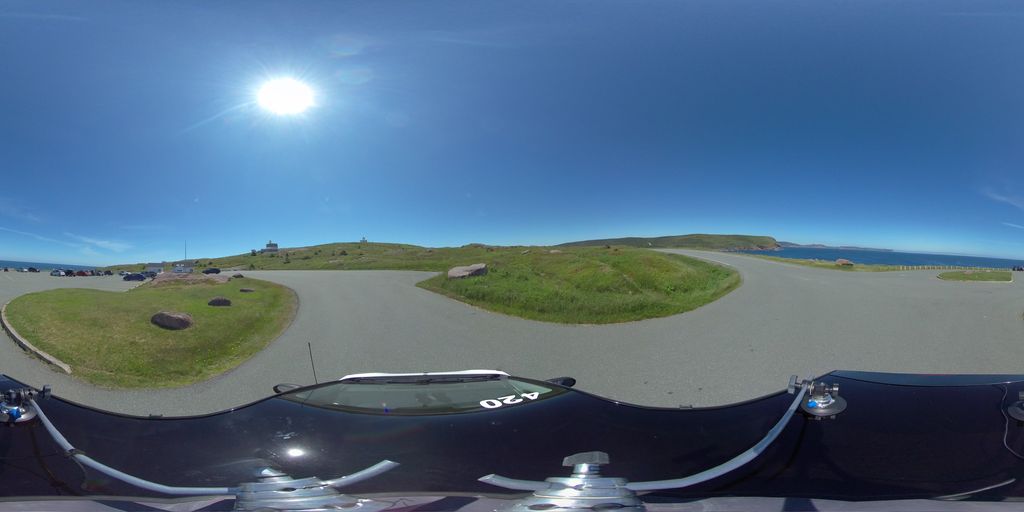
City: st_johns